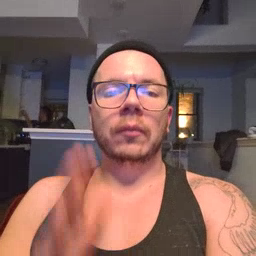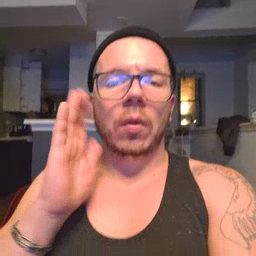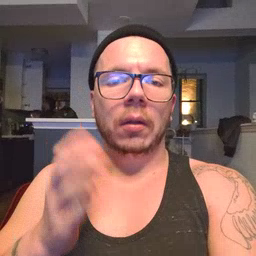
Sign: will